Current action and preconditions to check: trajectory_clear

Your task: For each precondition in the list above, predict whether it will hold at this action.

Consider the current scene as observed from the mobile robot's camera, and analyze the predicted future states of all dynamic agents (e.g., people, animals, vehicles, or any moving entities) within the NEXT SECOND.

IMPORTANT: Only answer "very likely" if you are absolutely certain—based on strong, clear evidence—that a dynamic agent will violate the precondition in the predicted future state. Do NOT answer "very likely" for unlikely, ambiguous, or low-probability risks.

Ask yourself for each precondition: Is there a high probability, with clear and convincing evidence, that the predicted future states of any dynamic agent will interfere with the predicted future state of the currently executing action within the NEXT SECOND, causing that precondition to fail?

Assess the risk level based on these predictions. Use "likely" or "very likely" if motions create a clear risk of interference.

Use "neutral" or "improbable" if agents are nearby but their predicted paths are clearly diverging or non-conflicting.

Failure Risk Categories: "very improbable", "improbable", "neutral", "likely", "very likely"

Answer Format: Output ONLY the probability_of_failure value from these categories: "very improbable", "improbable", "neutral", "likely", "very likely"

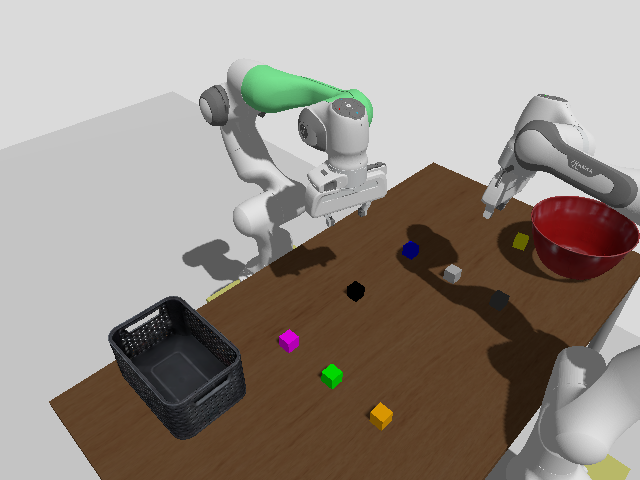

Answer: very improbable